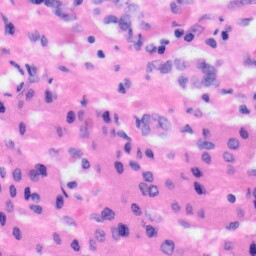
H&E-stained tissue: Liver